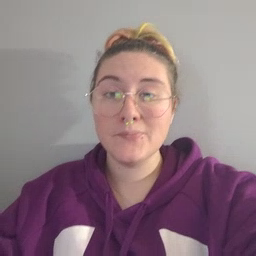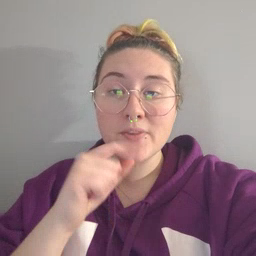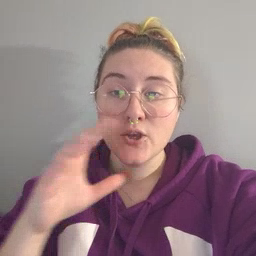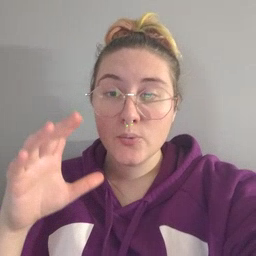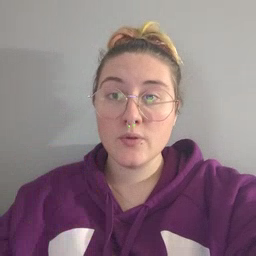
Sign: balloon